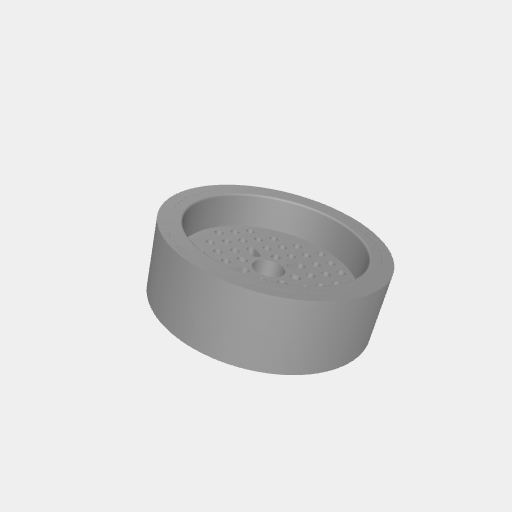
Part: RhinoWheel96OD